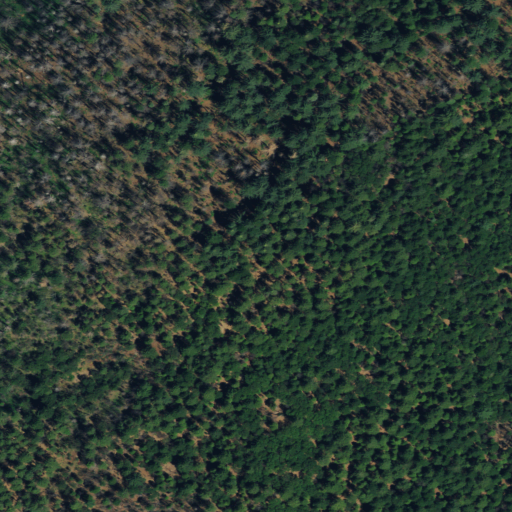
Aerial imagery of mountain in California named Hungary Hunt Peak containing shrub, evergreen forest, and grassland